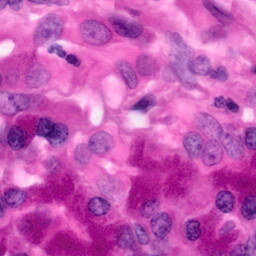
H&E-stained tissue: Pancreatic